Field crop: maize
Growth stage: 2
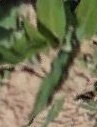
Species: maize